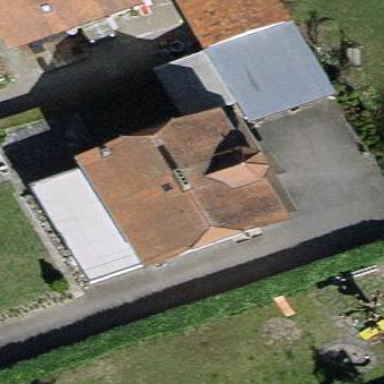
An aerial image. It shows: Detached building with gabled roof.